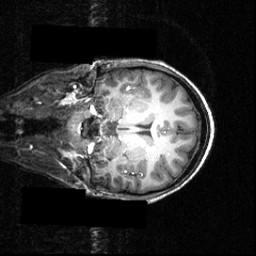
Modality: T1w
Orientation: coronal
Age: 16
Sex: female
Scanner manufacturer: siemens
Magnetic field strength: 3.951 T
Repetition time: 1.5 s
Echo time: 0.00335 s